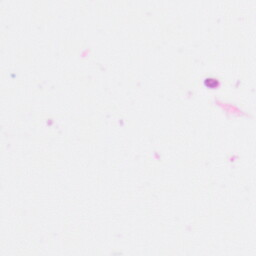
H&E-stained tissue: Colon